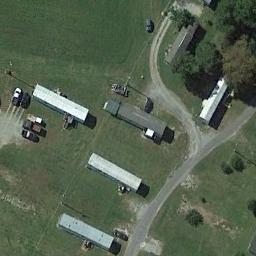
Label: residential